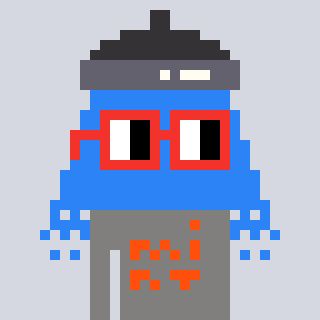
a pixel art character with square red glasses, a shower-shaped head and a bluegrey-colored body on a cool background